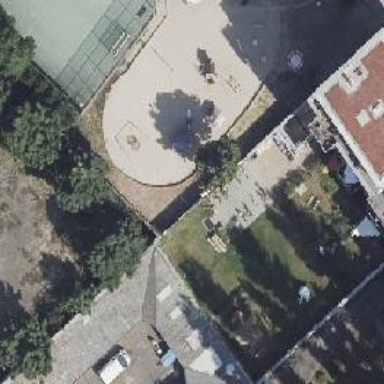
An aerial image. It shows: Playground with basket swing.